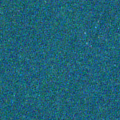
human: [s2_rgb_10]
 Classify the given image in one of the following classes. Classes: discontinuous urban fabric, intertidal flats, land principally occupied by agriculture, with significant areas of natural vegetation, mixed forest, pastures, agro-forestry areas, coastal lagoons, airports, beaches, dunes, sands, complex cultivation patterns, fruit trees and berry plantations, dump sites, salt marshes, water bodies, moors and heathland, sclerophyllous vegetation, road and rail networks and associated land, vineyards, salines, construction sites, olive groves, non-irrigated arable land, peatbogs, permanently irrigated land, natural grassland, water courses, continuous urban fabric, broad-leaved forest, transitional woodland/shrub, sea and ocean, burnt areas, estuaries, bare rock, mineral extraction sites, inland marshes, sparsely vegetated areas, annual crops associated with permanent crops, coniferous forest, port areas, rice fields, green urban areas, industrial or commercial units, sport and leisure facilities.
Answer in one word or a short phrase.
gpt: sea and ocean